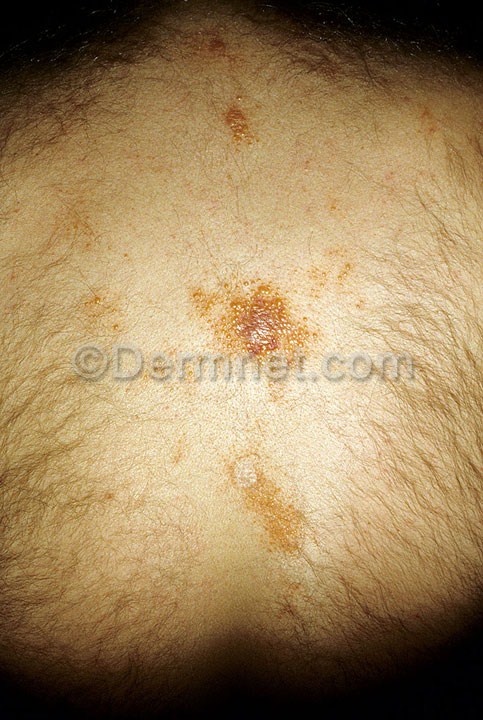
Disease: Systemic Disease